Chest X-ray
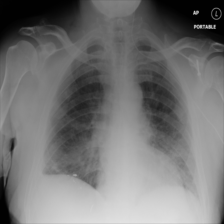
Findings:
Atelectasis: negative
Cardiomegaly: negative
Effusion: negative
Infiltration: positive
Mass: negative
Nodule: negative
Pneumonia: negative
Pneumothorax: negative
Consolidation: negative
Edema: negative
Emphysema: negative
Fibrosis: negative
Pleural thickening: negative
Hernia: negative